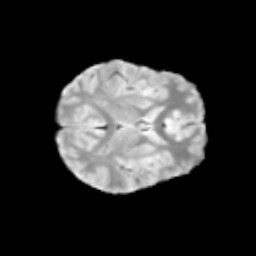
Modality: T2w
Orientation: axial
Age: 10
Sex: male
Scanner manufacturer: siemens
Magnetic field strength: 3 T
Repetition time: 3.8 s
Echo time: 0.07 s